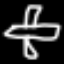
Label: airplane